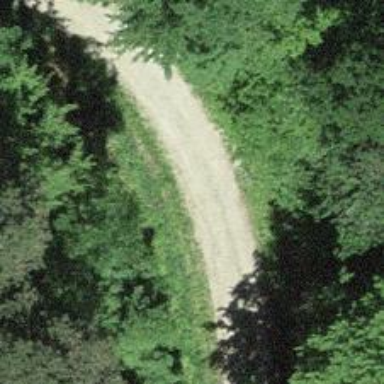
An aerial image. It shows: Gravel track with grade2 quality.